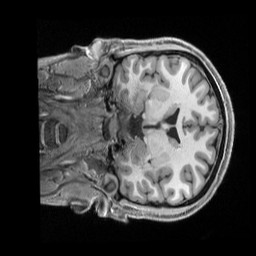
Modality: T1w
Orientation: coronal
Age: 22
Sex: female
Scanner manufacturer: siemens
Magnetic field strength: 3 T
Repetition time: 2.5 s
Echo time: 0.00296 s